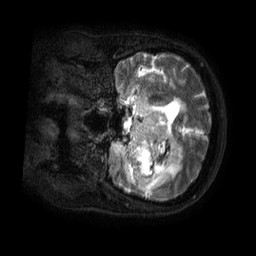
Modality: T2w
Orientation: coronal
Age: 55
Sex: female
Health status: ill
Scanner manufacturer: philips
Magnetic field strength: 3 T
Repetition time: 3.5 s
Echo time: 0.3 s